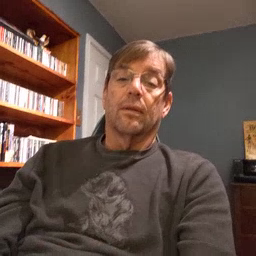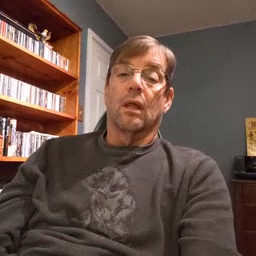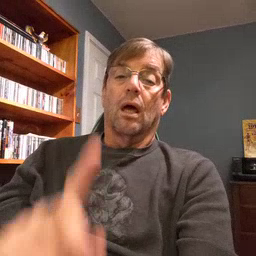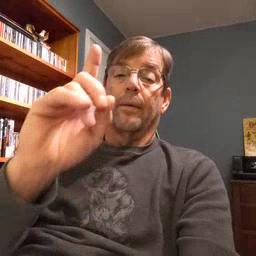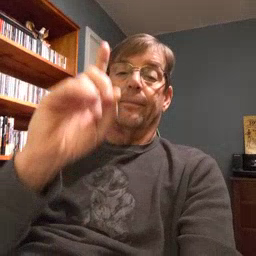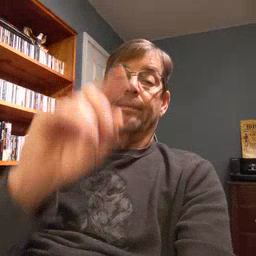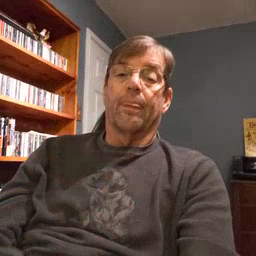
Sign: up